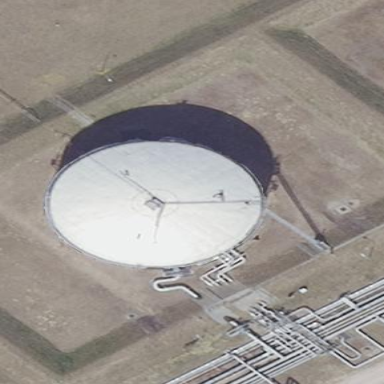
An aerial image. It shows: Storage tank which is man-made.